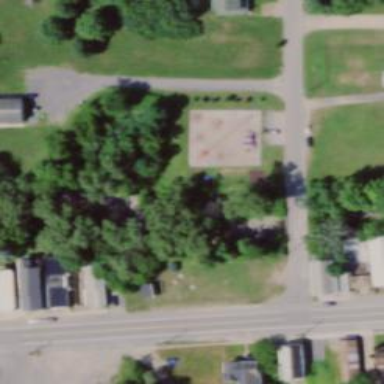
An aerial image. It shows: Springy playground.